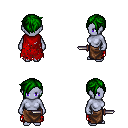
a pixel art fantasy rpg character, female body template, dark elf, purple skin, red tattered cape, robe skirt, green pixie cut hairstyle, dagger, four views (front, back, left, right), 2x2 character sprite sheet, small pixel art, hard edges, no anti-aliasing